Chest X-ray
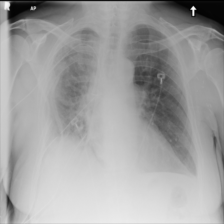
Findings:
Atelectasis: positive
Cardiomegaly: negative
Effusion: positive
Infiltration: positive
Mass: negative
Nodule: negative
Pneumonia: negative
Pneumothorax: negative
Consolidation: positive
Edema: negative
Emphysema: negative
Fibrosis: negative
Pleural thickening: positive
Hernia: negative